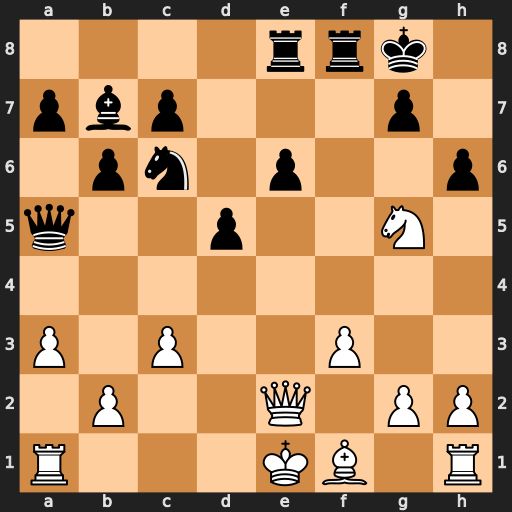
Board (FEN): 4rrk1/pbp3p1/1pn1p2p/q2p2N1/8/P1P2P2/1P2Q1PP/R3KB1R
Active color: w
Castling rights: KQ
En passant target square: -
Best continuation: Qc2 hxg5 b4 Qa6 Bxa6